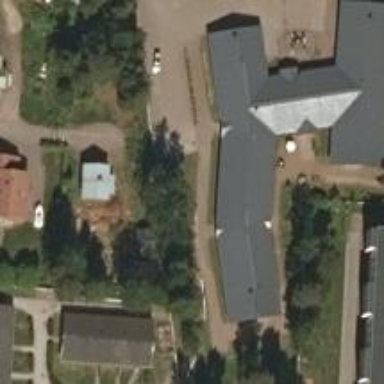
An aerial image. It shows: Nursing home building.